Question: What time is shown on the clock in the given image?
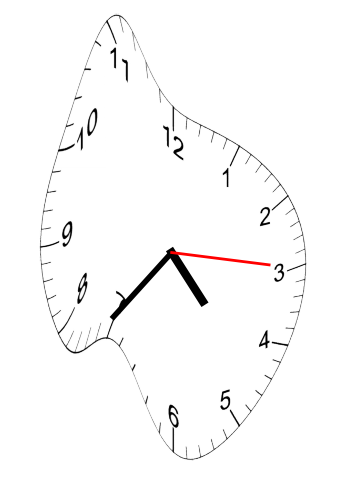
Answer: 04:36:15